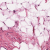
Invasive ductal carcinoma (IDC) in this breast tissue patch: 0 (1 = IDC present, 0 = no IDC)